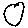
Label: circle